Aerial crown-view tile of a tropical tree (Barro Colorado Island, Panama), acquired 20250124:
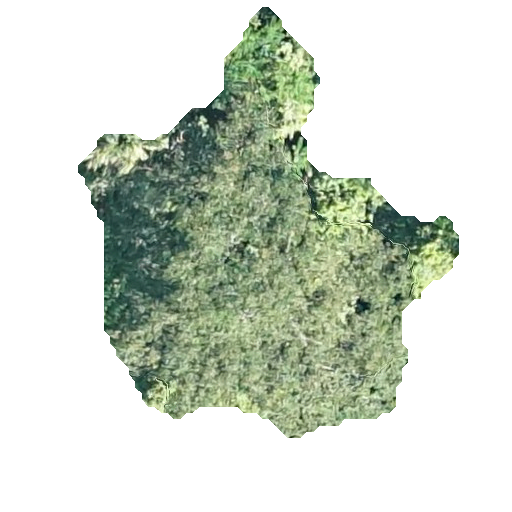
Species: Zanthoxylum ekmanii
GBIF accepted scientific name: Zanthoxylum ekmanii
Crown area: 135.992 m²